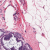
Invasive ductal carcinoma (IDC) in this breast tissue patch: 0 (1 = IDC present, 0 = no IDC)